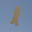
Label: 1